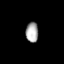
Tissue: lung
Cell type: Epithelial cells
Senescence score: 0.2223
Nuclear area (px): 248
Mean DAPI intensity: 167.593